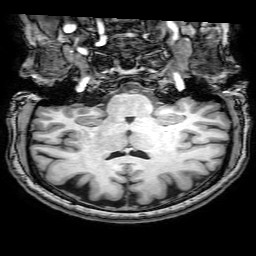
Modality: T1w
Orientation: sagittal
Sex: female
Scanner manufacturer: philips
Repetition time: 0.00816 s
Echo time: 0.00374 s